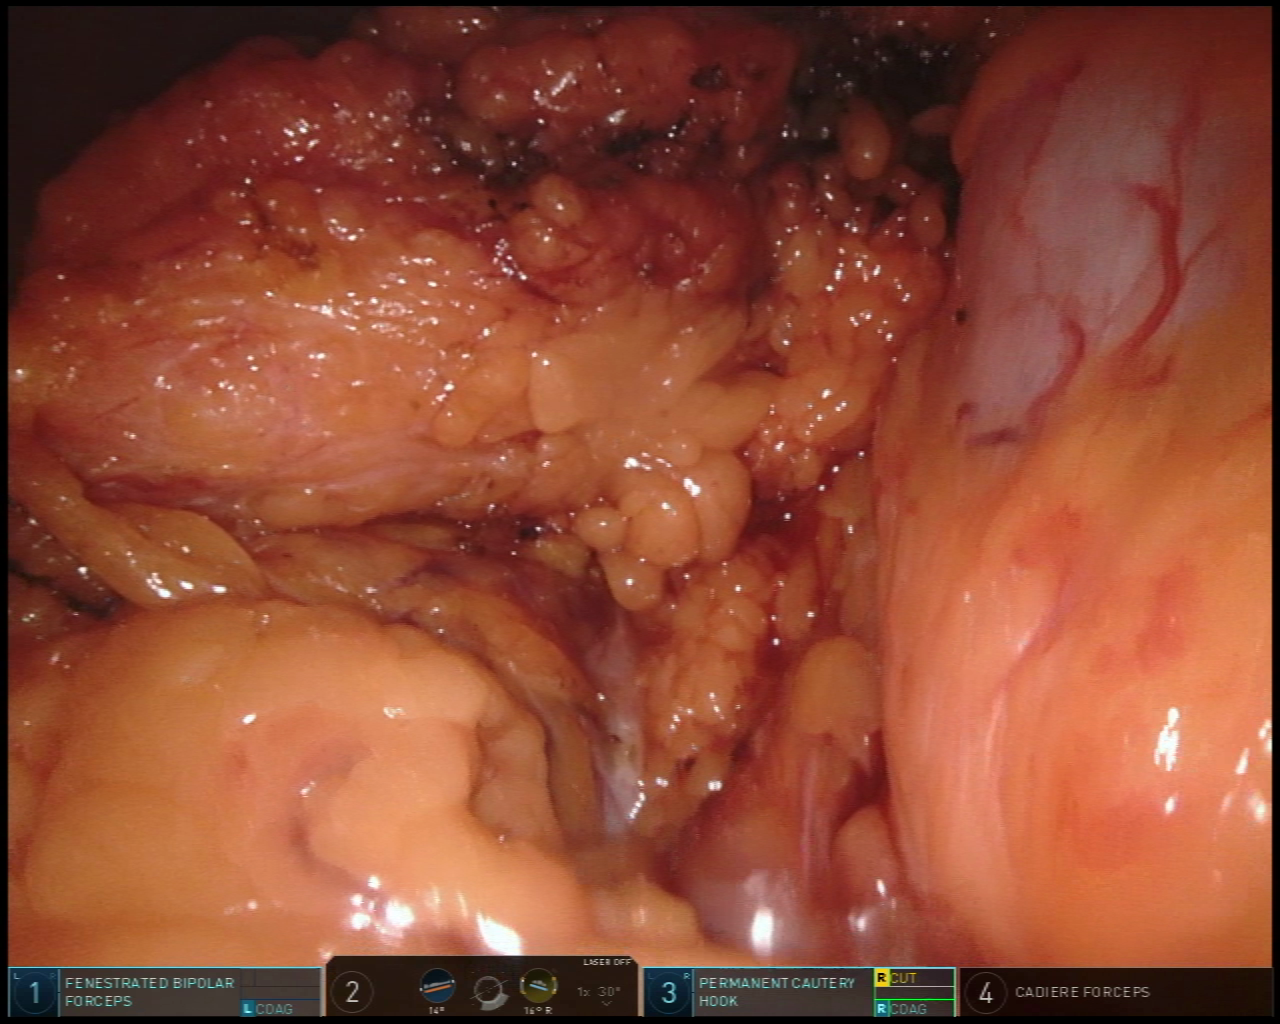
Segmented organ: stomach
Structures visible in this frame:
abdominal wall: yes
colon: yes
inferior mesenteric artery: no
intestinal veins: no
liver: no
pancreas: no
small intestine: no
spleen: no
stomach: yes
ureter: no
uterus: no
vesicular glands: no